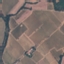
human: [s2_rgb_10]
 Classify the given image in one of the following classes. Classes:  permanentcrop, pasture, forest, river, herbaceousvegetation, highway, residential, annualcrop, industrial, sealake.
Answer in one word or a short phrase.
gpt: PermanentCrop